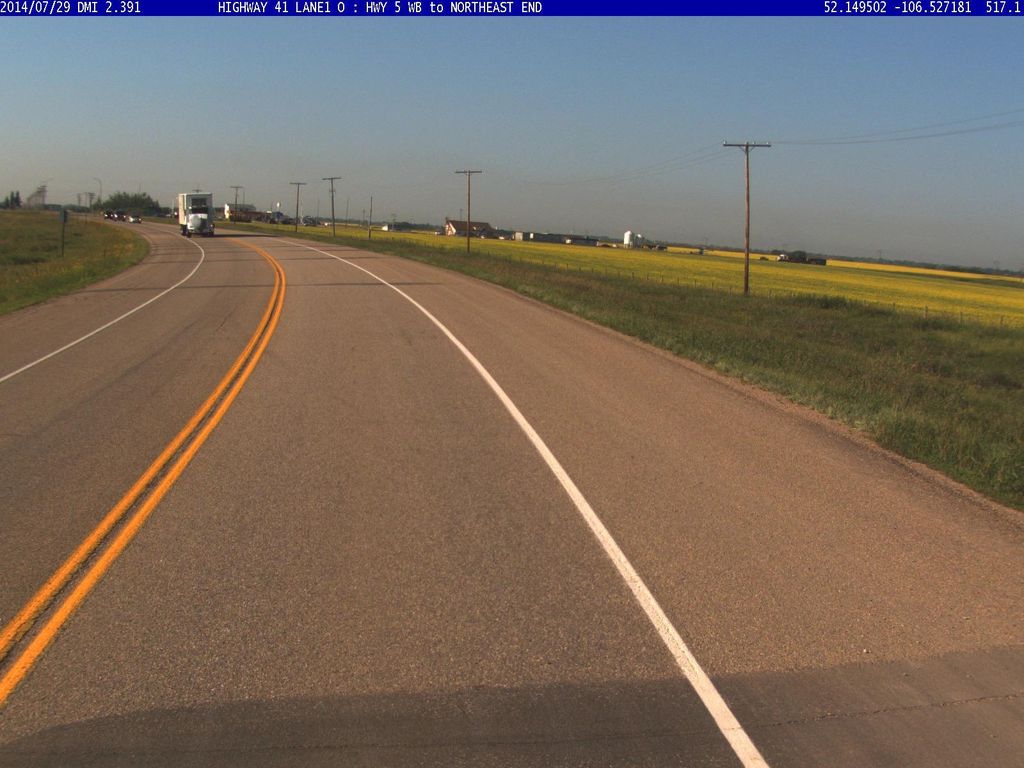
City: saskatoon